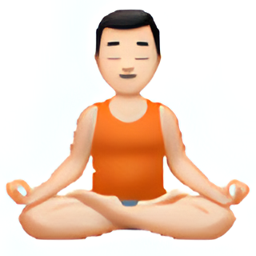
Name: man in lotus position light skin tone
Emoji: 🧘🏻‍♂️
Group: People & Body
Sub-group: person-resting